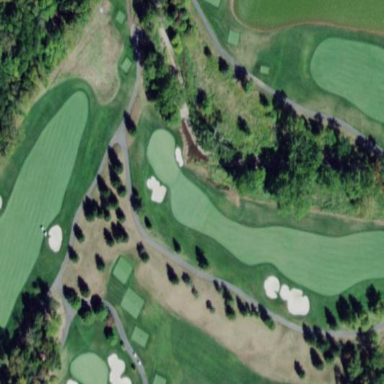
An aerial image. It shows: Grassy area designated as golf fairway.